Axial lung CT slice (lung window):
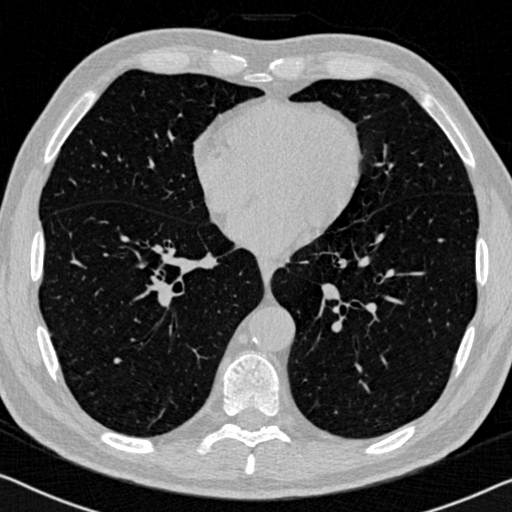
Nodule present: no